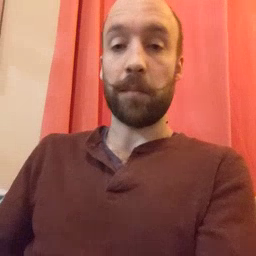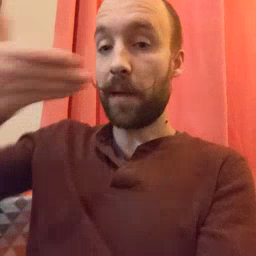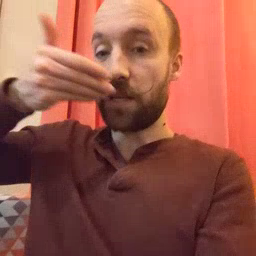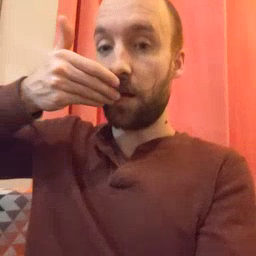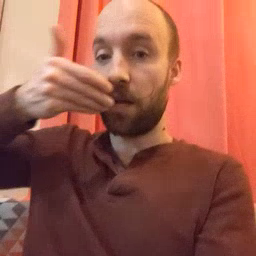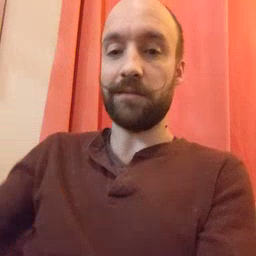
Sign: pizza